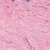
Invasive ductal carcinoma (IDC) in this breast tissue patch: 0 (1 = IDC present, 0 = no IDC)